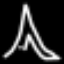
Label: The Eiffel Tower